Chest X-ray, AP view. Patient: 34 years old, sex M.
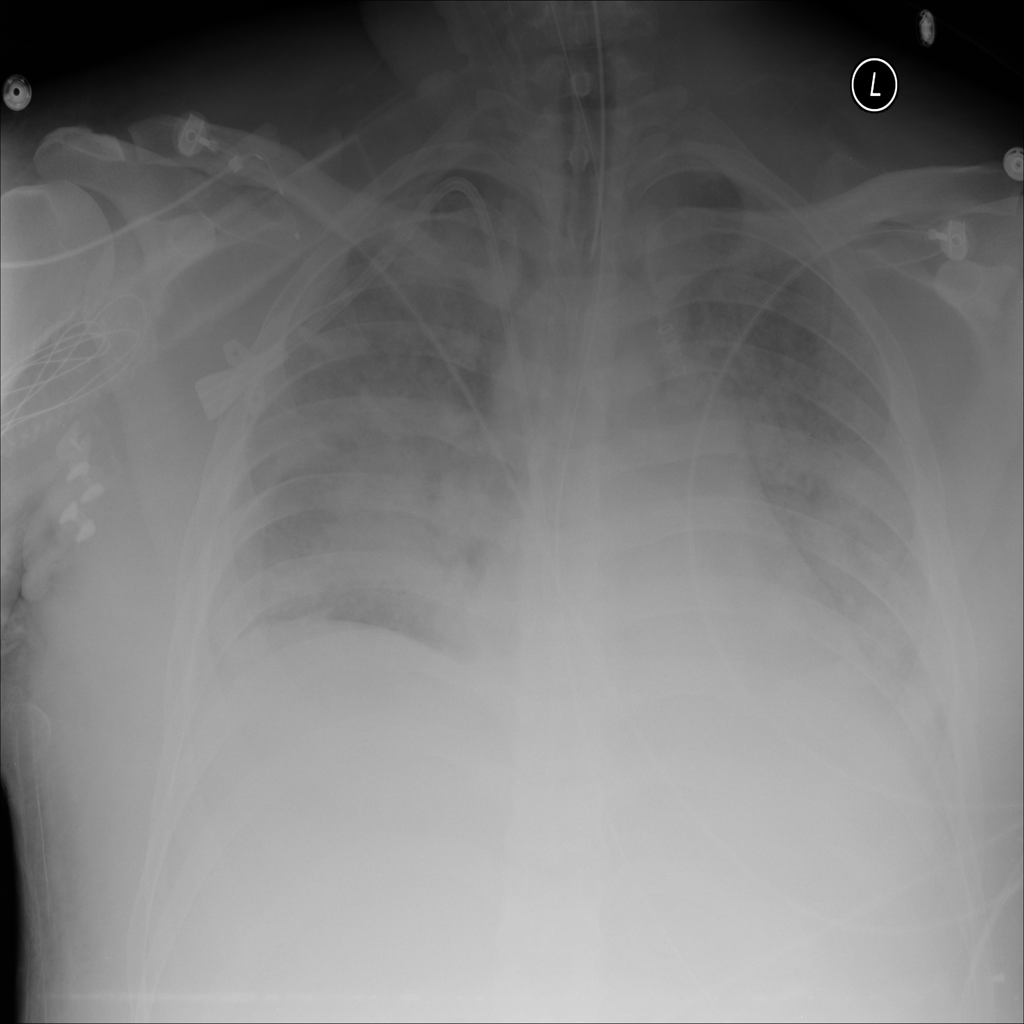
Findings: Effusion